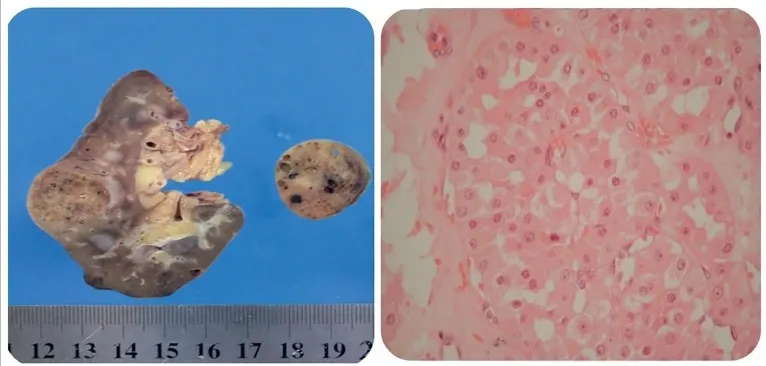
Left - The 2.5 cm diameter tumor was reddish-brown, lighter than
cortex, with well-circumscribed borders that mimics a capsule, and
without central scar. In addition, there were multiple coalescing small
grayish nodules scattered throughout the mass. Right - microscopic
findings showed numerous tubular cells with abundant granular cytoplasm
and large nuclei.
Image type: medical_photograph (other_medical_photograph)